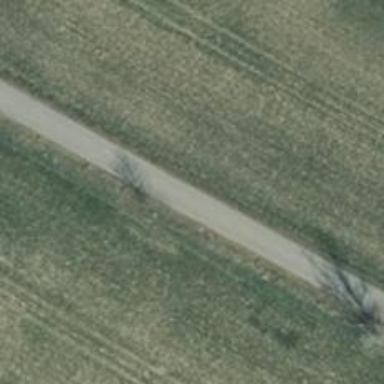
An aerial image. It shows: Tree-lined avenue.